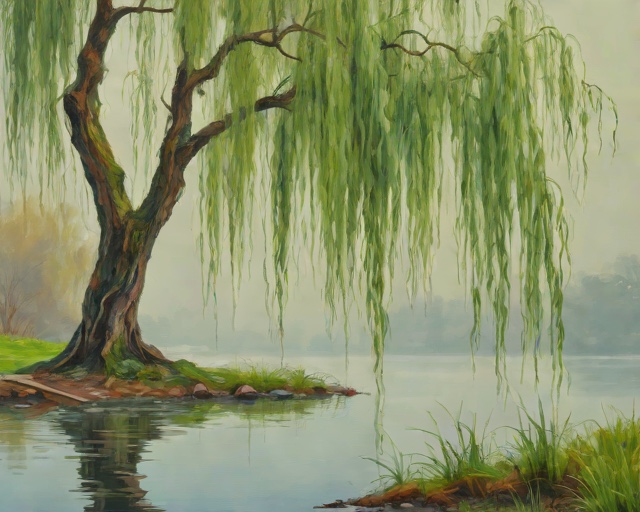
Category: Sympathy